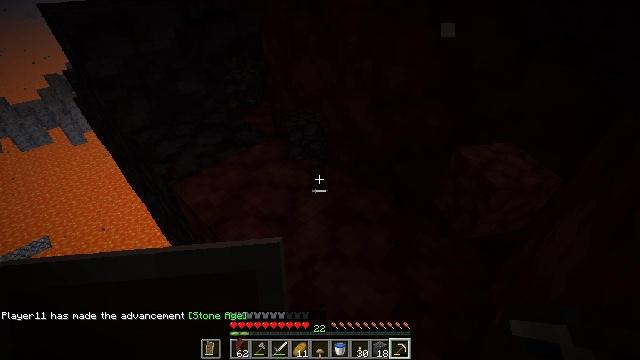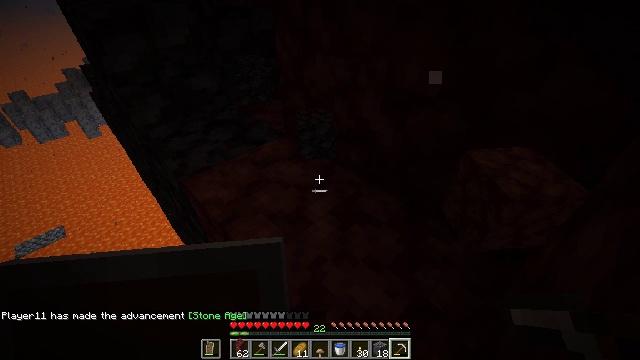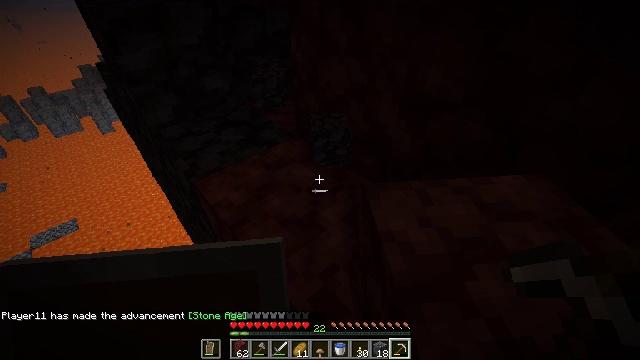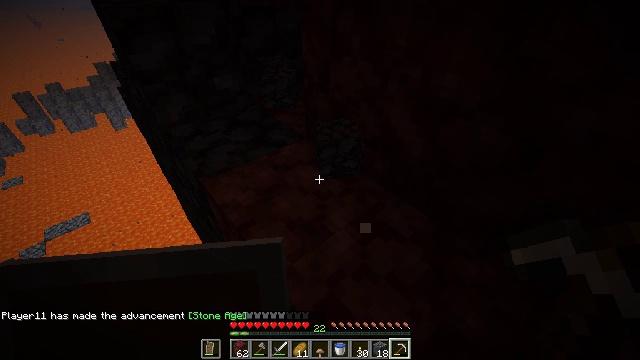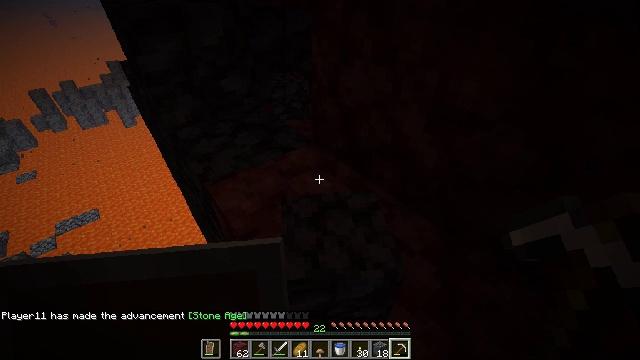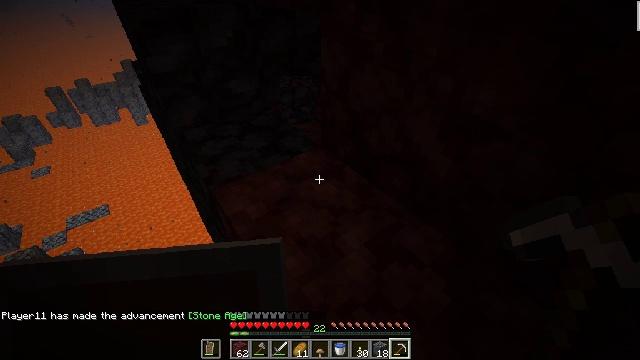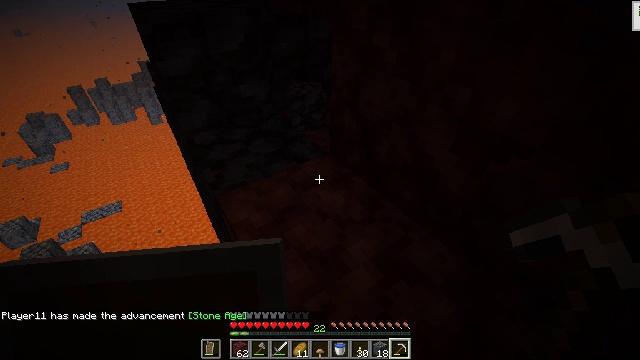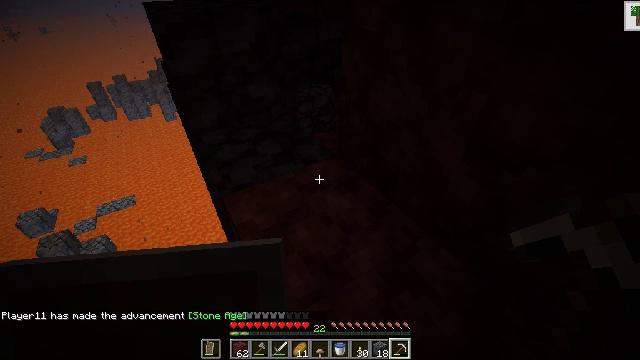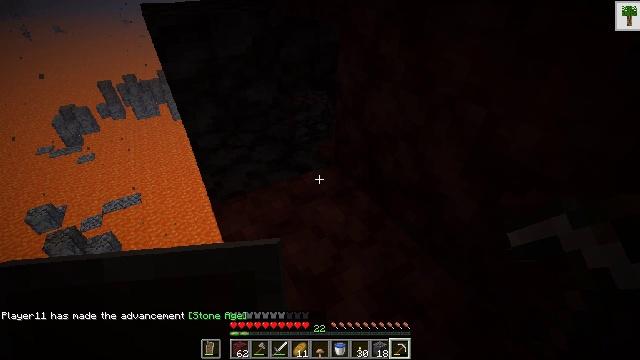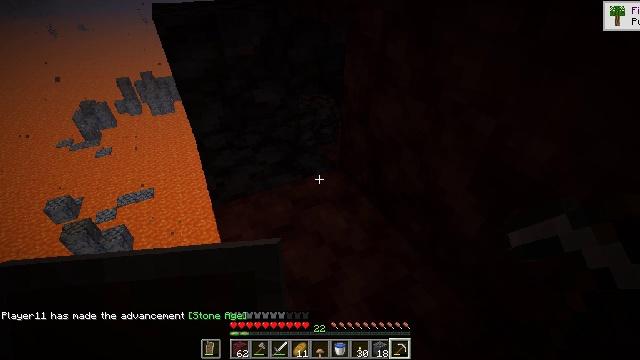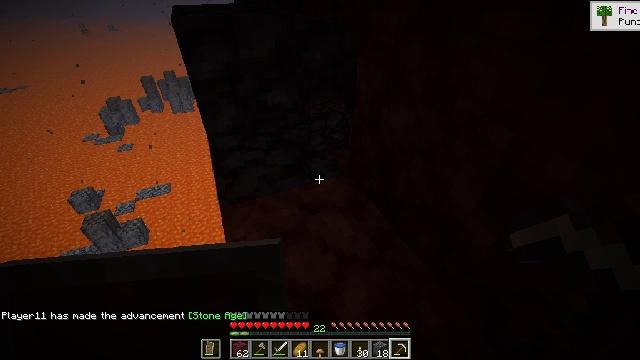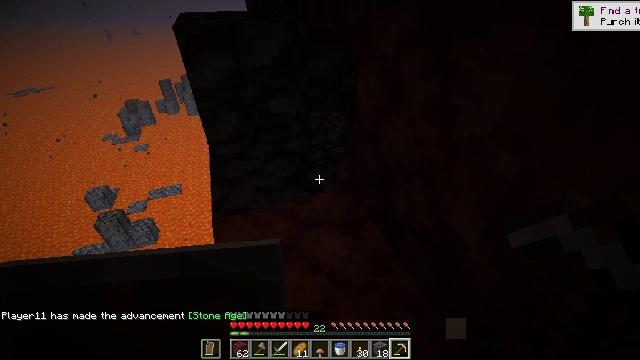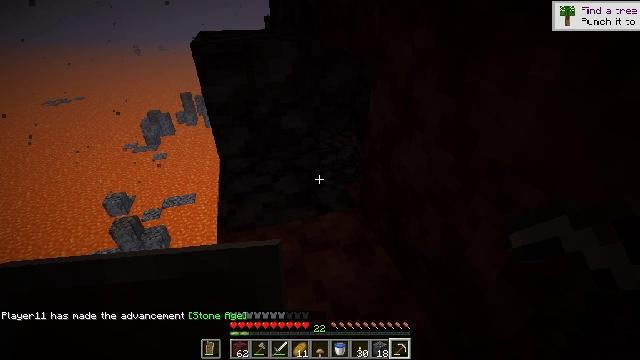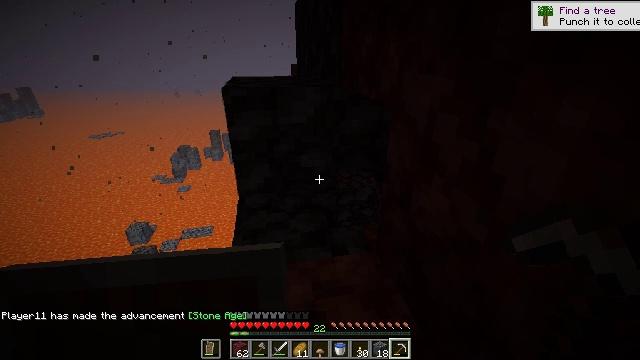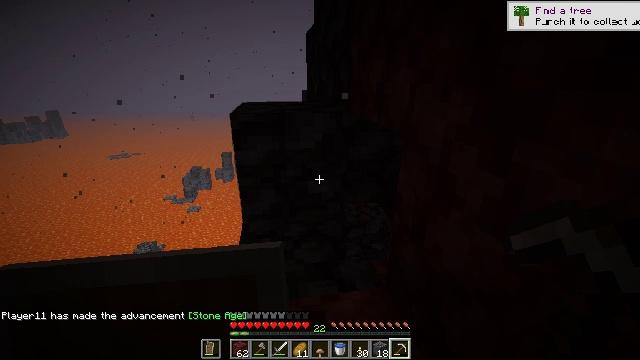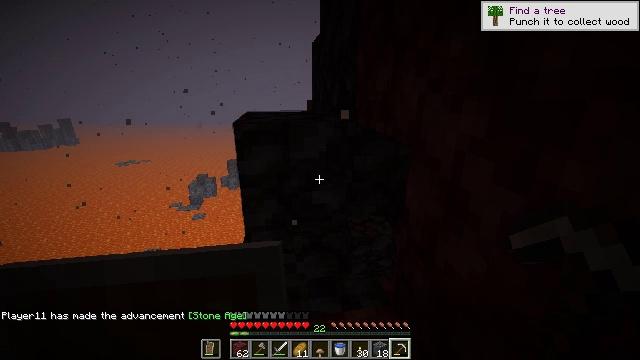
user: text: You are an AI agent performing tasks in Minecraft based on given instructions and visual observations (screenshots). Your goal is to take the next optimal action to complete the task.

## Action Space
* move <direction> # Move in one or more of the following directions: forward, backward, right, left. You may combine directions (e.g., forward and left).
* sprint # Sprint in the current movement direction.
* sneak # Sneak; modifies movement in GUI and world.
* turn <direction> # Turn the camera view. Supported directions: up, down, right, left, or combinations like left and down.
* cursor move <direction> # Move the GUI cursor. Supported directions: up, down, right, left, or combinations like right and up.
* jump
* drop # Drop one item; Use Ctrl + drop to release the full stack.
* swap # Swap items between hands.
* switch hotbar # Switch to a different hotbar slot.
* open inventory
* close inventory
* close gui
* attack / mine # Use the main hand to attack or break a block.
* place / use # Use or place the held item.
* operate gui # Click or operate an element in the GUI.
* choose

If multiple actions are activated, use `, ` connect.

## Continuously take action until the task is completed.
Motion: motion action
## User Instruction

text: Mine blackstone blocks.
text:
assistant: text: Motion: move forward, sneak, turn left
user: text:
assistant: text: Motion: move forward, sneak, turn left
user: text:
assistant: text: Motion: move forward, sneak, turn left
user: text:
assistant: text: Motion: move forward, sneak, turn left
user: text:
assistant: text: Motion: move forward, sneak, turn left
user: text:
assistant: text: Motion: move forward and move right, sneak, turn left
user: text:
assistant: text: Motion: move forward and move right, sneak, turn left
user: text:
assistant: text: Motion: move forward and move right, sneak, turn left
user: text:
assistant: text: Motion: move forward and move right, sneak, turn left
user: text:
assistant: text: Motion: move forward and move right, sneak, turn left
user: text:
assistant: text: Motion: move forward, sneak, turn left and up
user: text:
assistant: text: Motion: move forward, sneak, turn left and up
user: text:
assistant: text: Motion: move forward, sneak, turn left and up
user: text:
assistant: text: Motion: move forward, sneak, turn left and up
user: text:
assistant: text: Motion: move forward, sneak, turn left and up
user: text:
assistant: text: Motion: move forward
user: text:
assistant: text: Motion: move forward
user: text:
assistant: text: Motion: move forward, turn left
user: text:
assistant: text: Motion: move forward
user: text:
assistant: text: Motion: move forward
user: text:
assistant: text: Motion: move forward
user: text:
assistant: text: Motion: no_op
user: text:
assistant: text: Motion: turn down
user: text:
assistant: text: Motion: turn down
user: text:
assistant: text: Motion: turn down
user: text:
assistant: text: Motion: turn down
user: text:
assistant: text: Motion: no_op
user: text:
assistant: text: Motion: no_op
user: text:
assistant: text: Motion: no_op
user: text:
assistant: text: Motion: attack / mine